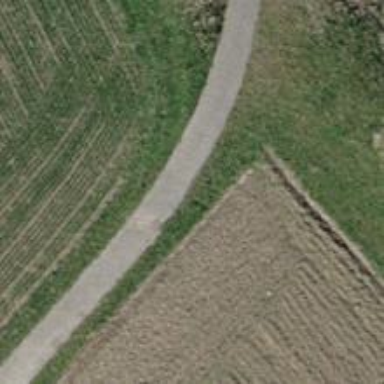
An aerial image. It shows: Asphalt path perfect for agricultural vehicles. The trail visibility is excellent.